Question: I have 4 images that when I click them they show information under the images and when I click the last ones the images go under the page and whens the new page loads with that information I have to go down with scroller to see the image and information of the last image.
I want to put focus to the last image when the new page loading.
I do this but it's not working:
'''
<script>
function setFocusToTextBox(){
document.getElementById("abc").focus();
}
</script>
<img src="images/Practidose.fw.png" alt="" width="770" height="150" id="abc" onclick="setFocusToTextBox()"/>
'''
Picture of the 4 images and when I click the last one I want to focus that image when the new page loads:

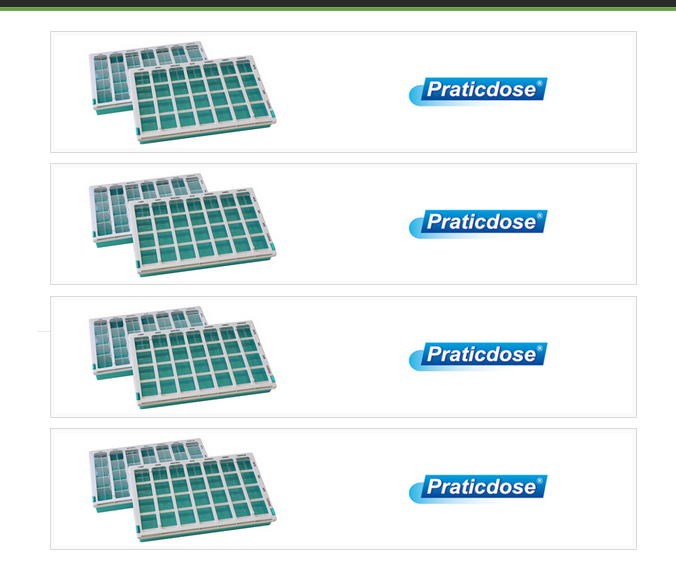
Answer: I am not fully sure of why you want to focus the image you are ON, but try
'''
function setFocusToTextBox(){
document.getElementById("abc").scrollIntoView();
}
'''
If onload:
'''
window.onload=function(){
document.getElementById("abc").scrollIntoView();
}
'''